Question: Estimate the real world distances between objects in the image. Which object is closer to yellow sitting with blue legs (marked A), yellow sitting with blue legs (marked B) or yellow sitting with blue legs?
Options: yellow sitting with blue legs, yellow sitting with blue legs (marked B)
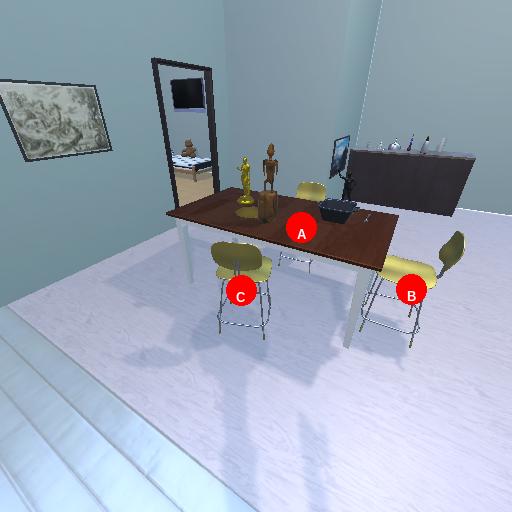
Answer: yellow sitting with blue legs